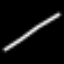
Label: line